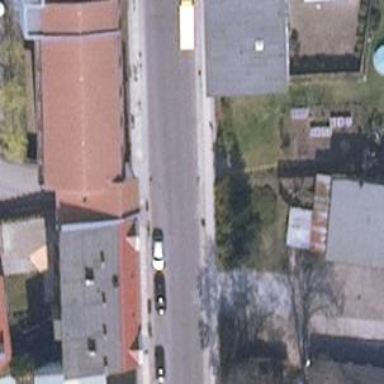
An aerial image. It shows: Driveway that serves as building passage under tunnel.